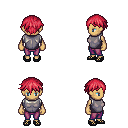
a pixel art fantasy rpg character, female body template, human, tanned skin, steel chest armor, magenta pants, ruby red short bangs hairstyle, ghillies, four views (front, back, left, right), 2x2 character sprite sheet, small pixel art, hard edges, no anti-aliasing